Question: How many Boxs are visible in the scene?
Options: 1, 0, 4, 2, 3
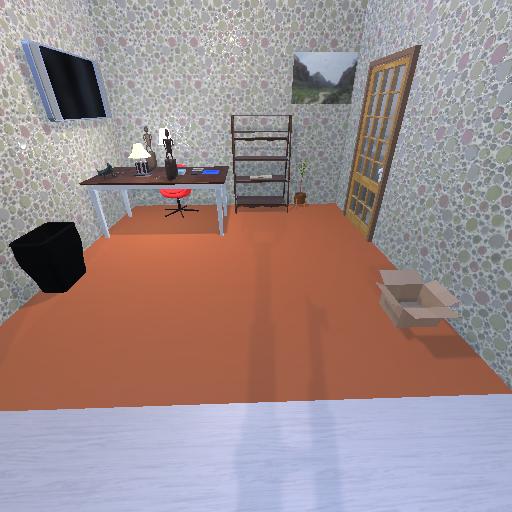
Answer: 1